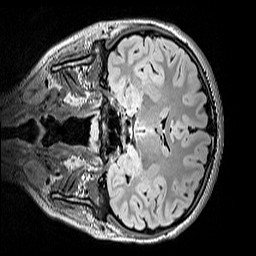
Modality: FLAIR
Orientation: coronal
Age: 11
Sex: female
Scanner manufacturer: siemens
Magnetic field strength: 3 T
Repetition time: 5 s
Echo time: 0.388 s